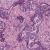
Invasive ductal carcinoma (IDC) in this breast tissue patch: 1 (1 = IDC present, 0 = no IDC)